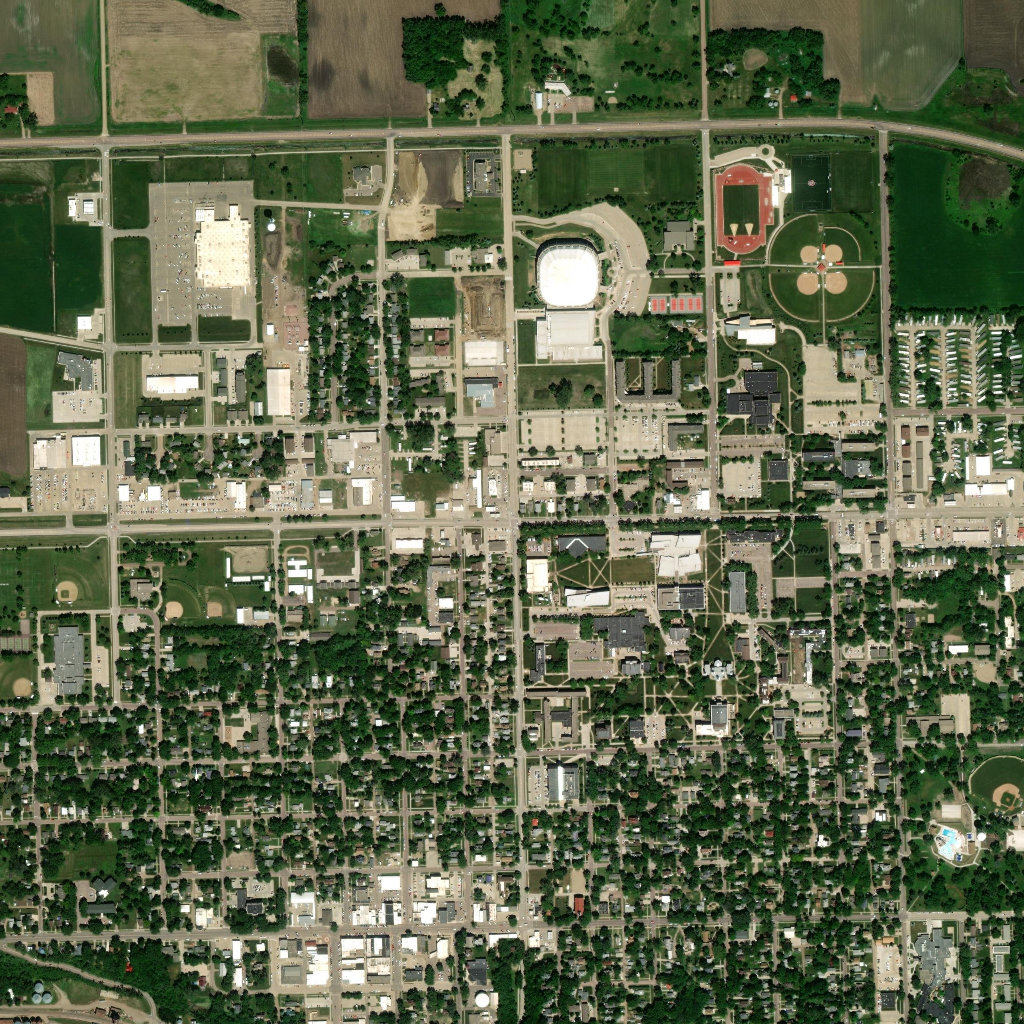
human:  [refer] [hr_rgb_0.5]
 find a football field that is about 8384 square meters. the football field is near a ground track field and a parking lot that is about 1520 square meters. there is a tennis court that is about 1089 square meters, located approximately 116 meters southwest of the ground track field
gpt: <box>[[77, 15, 80, 20, 0]]</box>